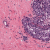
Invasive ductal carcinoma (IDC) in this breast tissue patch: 0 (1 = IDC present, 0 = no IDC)